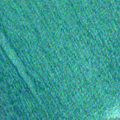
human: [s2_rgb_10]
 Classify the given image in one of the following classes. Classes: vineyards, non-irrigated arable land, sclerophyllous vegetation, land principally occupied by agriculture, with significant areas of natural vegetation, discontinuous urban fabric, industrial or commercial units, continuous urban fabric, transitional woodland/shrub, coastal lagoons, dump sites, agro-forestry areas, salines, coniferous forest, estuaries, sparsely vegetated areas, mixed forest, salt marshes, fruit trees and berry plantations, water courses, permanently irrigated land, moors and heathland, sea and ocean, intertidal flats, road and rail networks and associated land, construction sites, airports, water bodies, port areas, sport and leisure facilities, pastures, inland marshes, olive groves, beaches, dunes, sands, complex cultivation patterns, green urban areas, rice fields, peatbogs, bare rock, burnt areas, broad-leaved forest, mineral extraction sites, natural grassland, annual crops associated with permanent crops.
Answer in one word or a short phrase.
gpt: sea and ocean